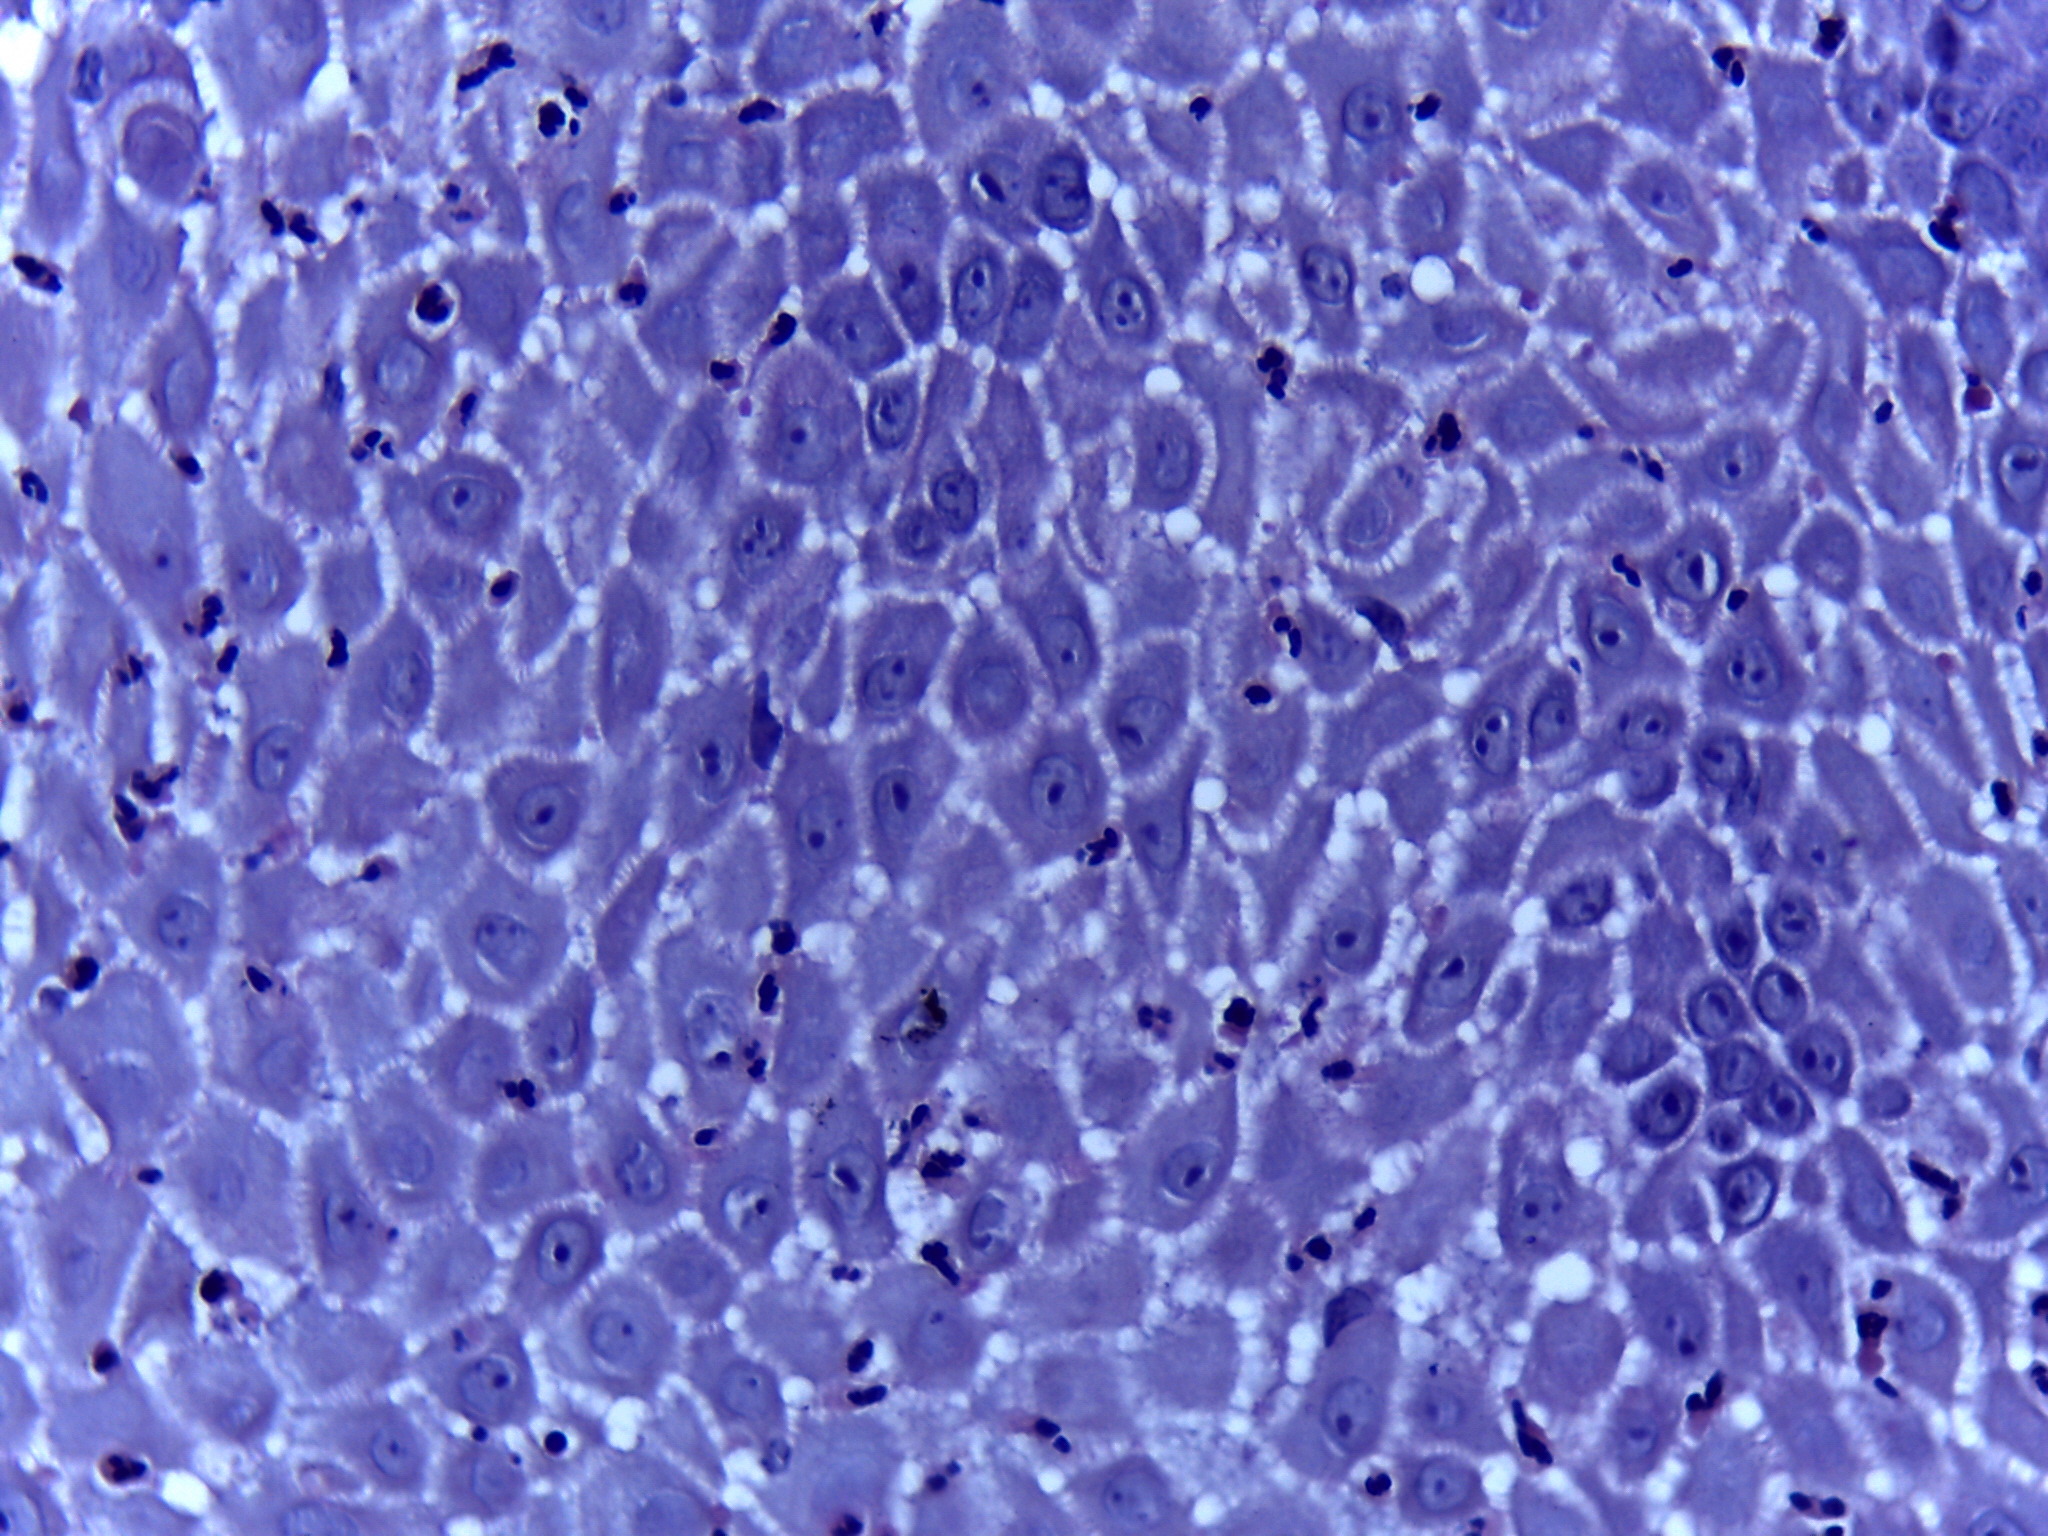
Diagnosis: OSCC